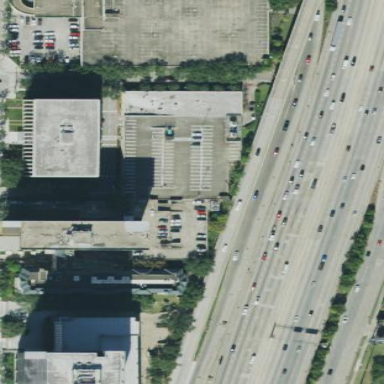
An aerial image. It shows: Multi-storey parking building.